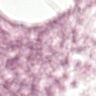
Metastatic tissue present: no